Question: I want to delete contact of iphone manually(with number by number). Can anyone help me to do the same. I have done with deleting contact using method
'''
ABAddressBookRemoveRecord(addressBook, record, nil);
'''
This method makes me to delete a single contact with all of its record but I want to do delete manually means want to delete single number of the existing contact if it has multiple numbers. The given image says the requirement.

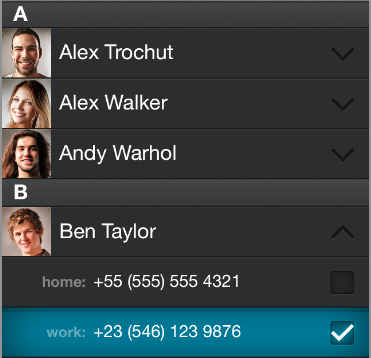
Answer: <URL>
<URL>
<URL>
To resolve this problem you have to get the existing contact object('ABRecordRef' object) which you have to update ,get the number property label object which contains all the numbers,remove the number which u want to delete from the 'ABMutableMultiValueRef' of the numbers which u have to prepare.Then after doing all the stuffs... use following code...
'''
ABRecordSetValue(person, kABPersonPhoneProperty, multiPhone,nil);
'''
Then save the addressbook using following code....
'''
ABAddressBookSave(iPhoneAddressBook, &error);
'''
This code is on the basis of my R&D, try this it must work....Thanks!!!